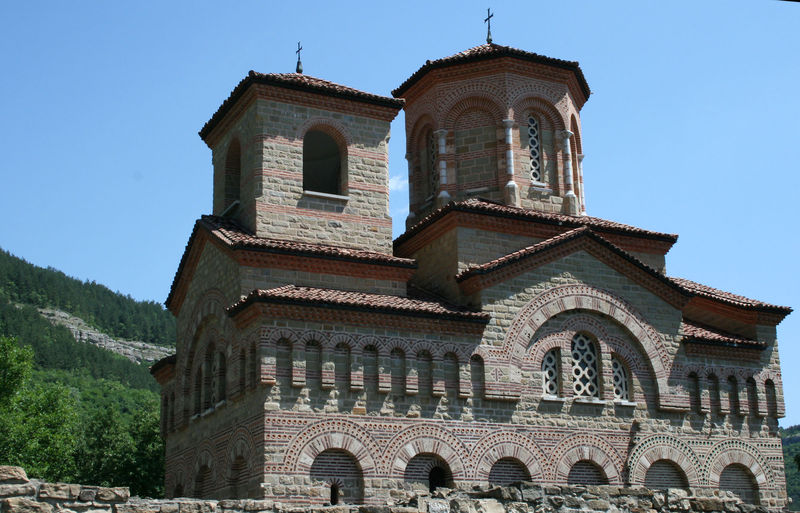
Titel: Hl. Demetrius Kirche
Standort: Veliko Tirnovo (EU - Bulgarien)
Schlagwörter: baum, berg, blau, himmel, bäume, kirchturm, landschaft, fenster, säulen, dach, gebäude, rot, ornament, wand, stein, kirche, wald, turm, bogen, italien, dächer, mauer, ziegel, backstein, rundbogen, tannen, foto, kirchtürme, bögen, kloster, kreuz, türme, mauerwerk, tanne, kreuze, glocke, griechisch, romanik, kapelle, bruchstein, oktogon, achteck, masswerk, friese, backsteine, russisch, romanisch, blendbogen, gemauert, rundbogenfries, byzanz, byzantinisch, orthodox, frühes christentum, sandsteine, bergkirche, gebädue, ravena, kaoelle